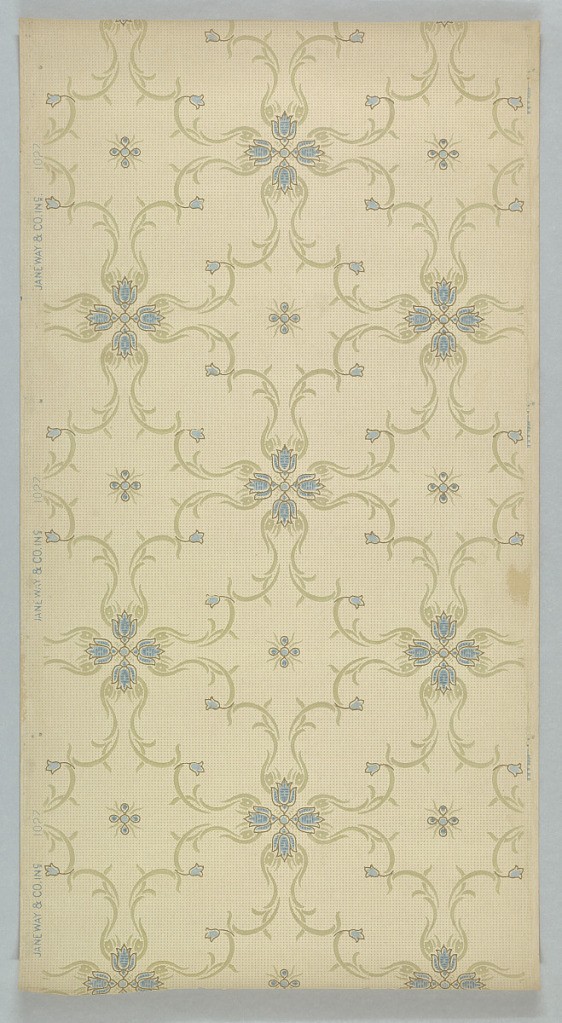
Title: Ceiling paper
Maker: Janeway & Co. Inc., New Brunswick, New Jersey, 1848 - 1914
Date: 1905–1915
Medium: Machine-printed paper
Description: Four-lobed floral motif, with scrolling foliage trailing off from each lobe, connecting to other motifs. Printed on light ground.